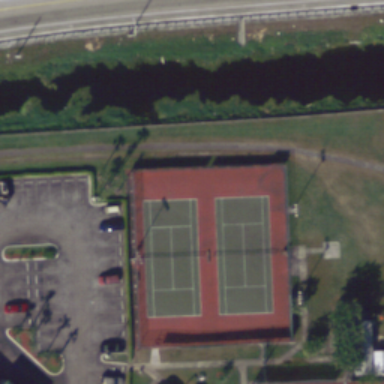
Two tennis courts arranged neatly with some plants surrounded .